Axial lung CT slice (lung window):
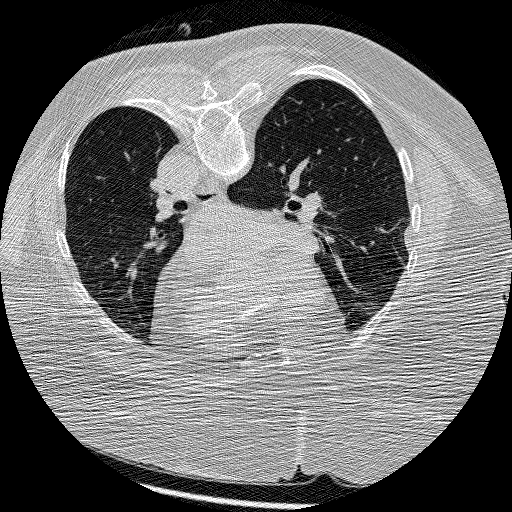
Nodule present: no